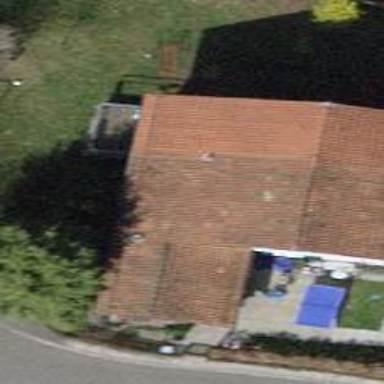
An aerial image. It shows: Simple house.